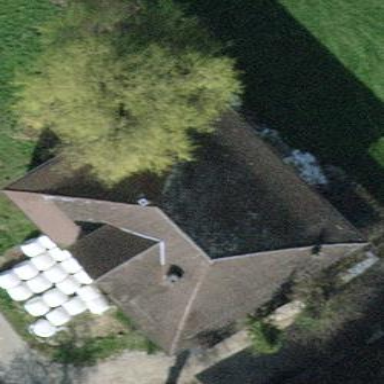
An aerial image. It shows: Detached building with hipped roof shape.